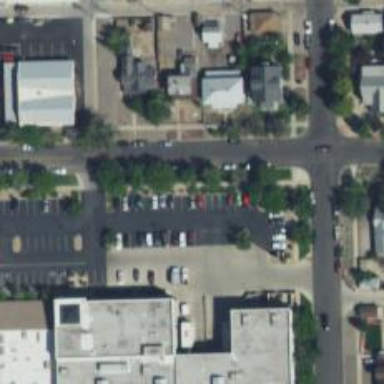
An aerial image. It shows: Parking space is available.